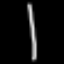
Label: line